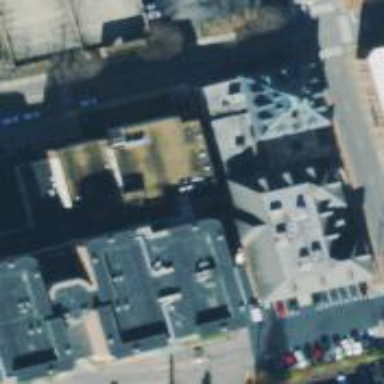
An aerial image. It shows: Museum building with hipped roof oriented across.